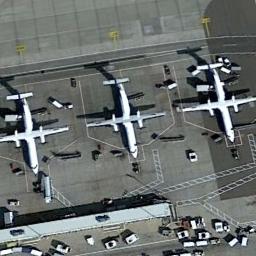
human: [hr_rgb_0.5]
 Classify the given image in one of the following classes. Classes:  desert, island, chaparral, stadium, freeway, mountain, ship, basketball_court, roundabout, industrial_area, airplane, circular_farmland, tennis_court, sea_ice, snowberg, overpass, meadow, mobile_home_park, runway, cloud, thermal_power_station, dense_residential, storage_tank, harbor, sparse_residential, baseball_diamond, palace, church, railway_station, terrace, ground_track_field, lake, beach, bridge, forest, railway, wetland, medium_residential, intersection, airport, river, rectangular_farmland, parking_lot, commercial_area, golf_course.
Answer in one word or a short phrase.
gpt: airplane